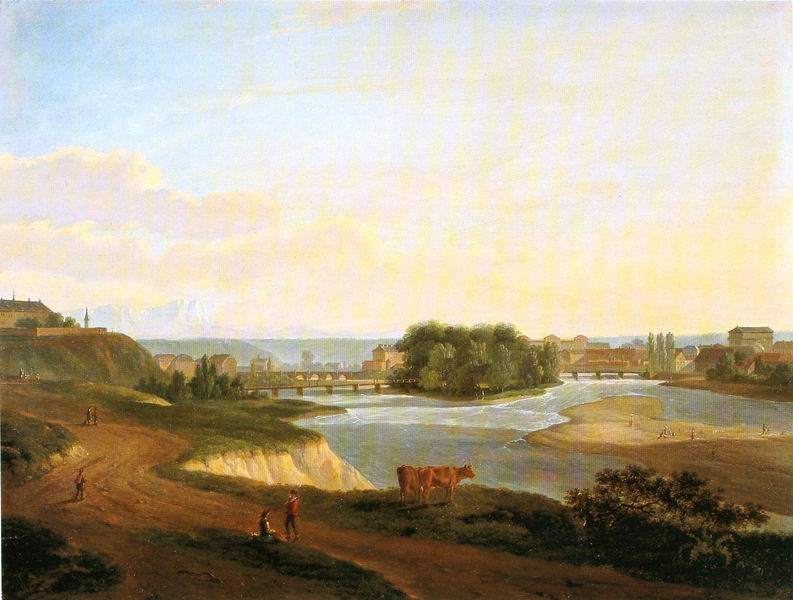
Titel: Blick auf München mit der Isar
Künstler: Joseph Carl Cogels
Standort: Schweinfurt
Institution: Sammlung Georg Schäfer
Schlagwörter: baum, berg, blau, felsen, gemälde, himmel, meer, schatten, wasser, weiß, wolken, bäume, fluss, gelb, grün, landschaft, menschen, ocker, sand, see, stadt, ufer, abend, braun, hell, hintergrund, licht, männer, schwarz, strasse, gebäude, gras, haus, rasen, rot, schloss, tier, tiere, weg, wiese, wolke, beige, ferne, horizont, häuser, kühe, pappeln, strauch, weide, weite, brücke, busch, gewässer, kirche, sonne, sträucher, wege, wiesen, insel, paar, wald, bauern, turm, deutschland, farbig, küste, sommer, ansicht, italien, abhang, acker, laufen, berge, hang, dorf, mauer, kuh, rind, rast, rand, böschung, mündung, romantik, sandbank, constable, deutsch, stimmung, abendstimmung, stadtansicht, rinder, burg, weiden, bayern, münchen, wandern, frieden, sonnig, landzunge, isar, wanderer, passau, tempel, überschwemmung, braune, arkadien, hirten, bau, koch, weise, wegesrand, brücken, halbinsel, teilung, regensburg, abbau, fkuss, steilufer, friedvoll, landschfaft, wenglein, weg menschen fluß